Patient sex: M
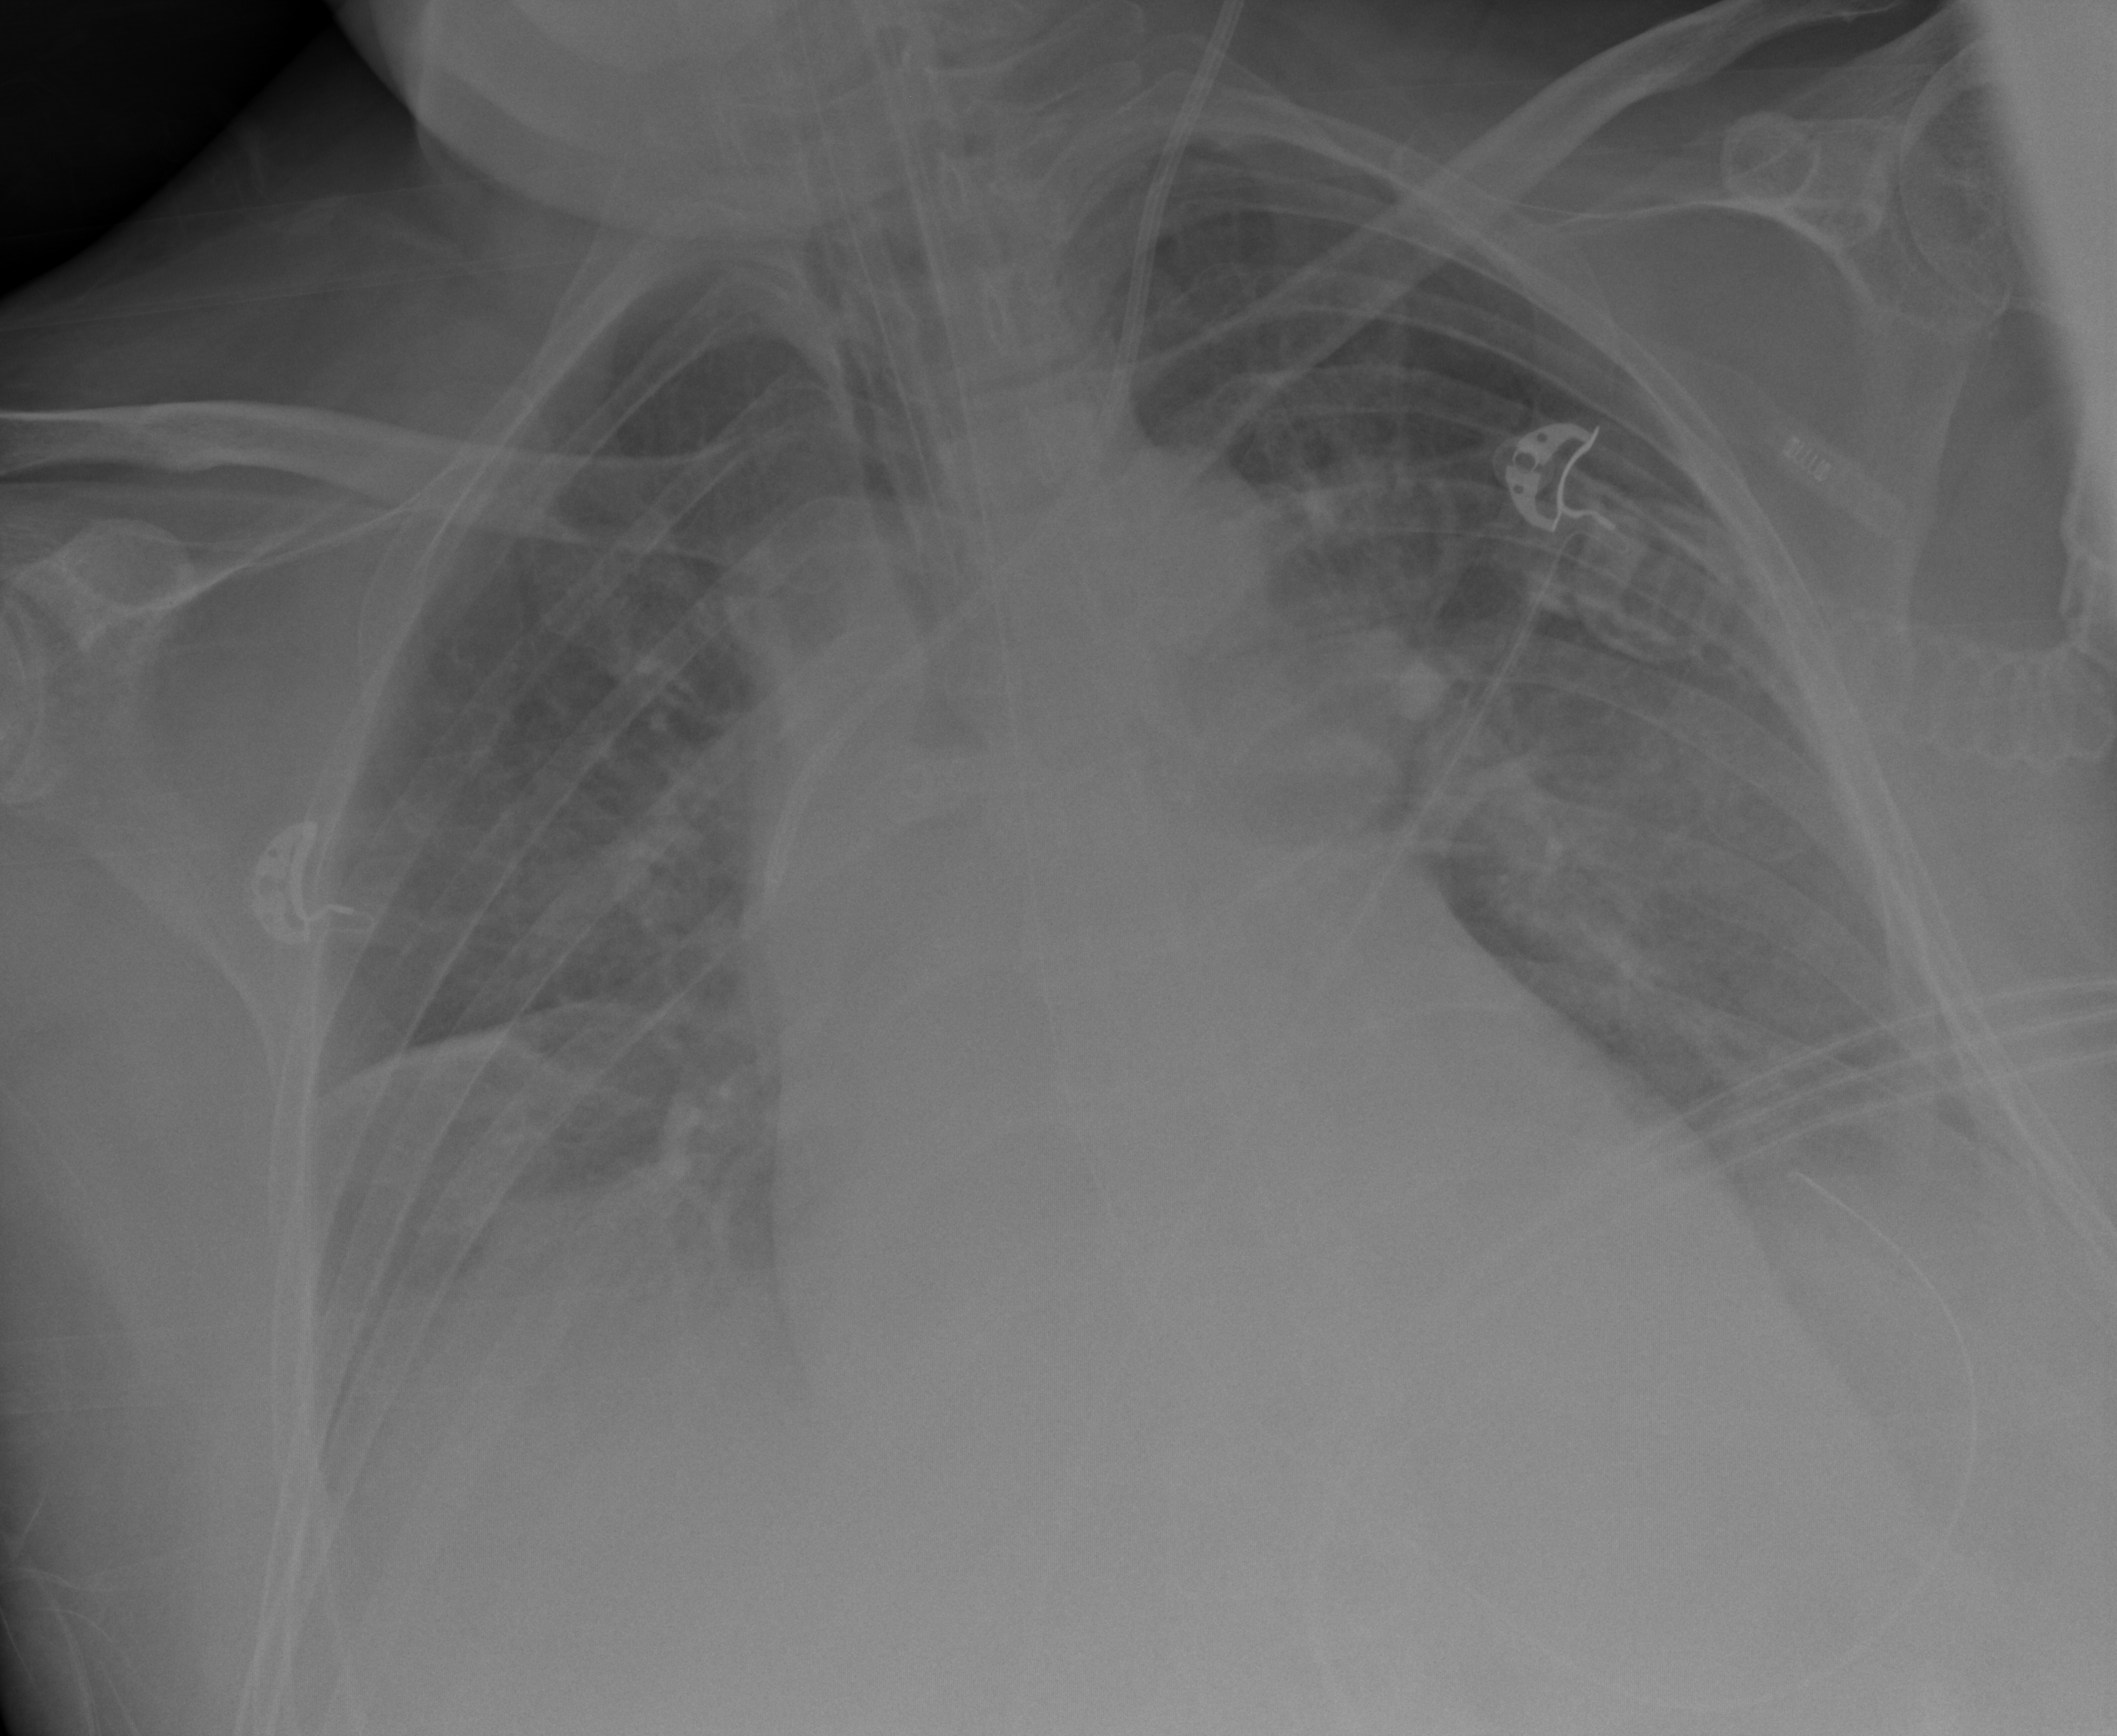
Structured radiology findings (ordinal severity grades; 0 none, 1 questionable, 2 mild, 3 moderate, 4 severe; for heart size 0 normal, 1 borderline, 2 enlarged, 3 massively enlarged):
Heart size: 2
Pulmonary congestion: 1
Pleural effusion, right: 2
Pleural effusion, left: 2
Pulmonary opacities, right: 2
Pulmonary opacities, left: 1
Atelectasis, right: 2
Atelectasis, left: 2